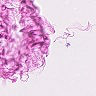
Metastatic tissue present: no